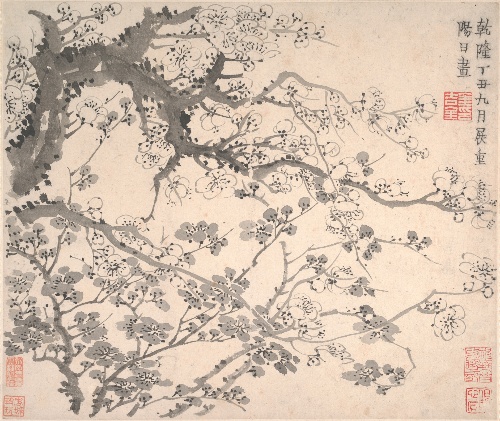
Title: 清    金農    墨梅圖    冊|Plum blossoms
Artist: Jin Nong
Artist bio: Chinese, 1687–1773
Date: dated 1757
Object type: Album
Classification: Paintings
Medium: Album of twelve leaves; ink on paper
Culture: China
Period: Qing dynasty (1644–1911)
Dimensions: Image: 10 x 11 3/4 in. (25.4 x 29.8 cm)
Department: Asian Art
Credit line: Edward Elliott Family Collection, Gift of Douglas Dillon, 1986
Accession year: 1986
Repository: Metropolitan Museum of Art, New York, NY
Tags: Flowers|Trees